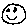
Label: smiley face